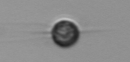
Label: Acanthoica_quattrospina